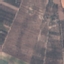
Label: PermanentCrop